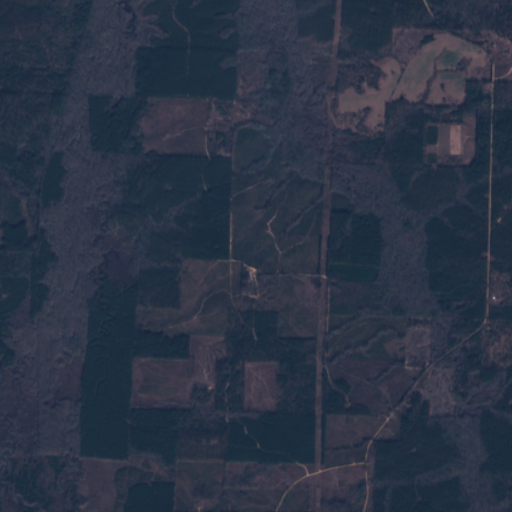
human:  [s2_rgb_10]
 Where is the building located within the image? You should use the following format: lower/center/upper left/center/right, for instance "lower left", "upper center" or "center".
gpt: There is no building in the image.